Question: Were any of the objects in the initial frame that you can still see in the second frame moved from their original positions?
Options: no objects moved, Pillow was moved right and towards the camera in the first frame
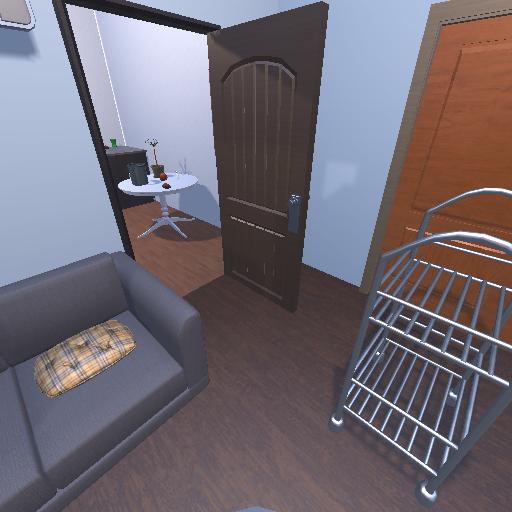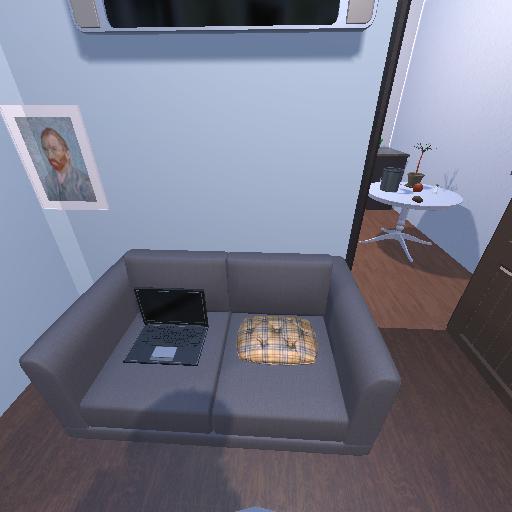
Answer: no objects moved